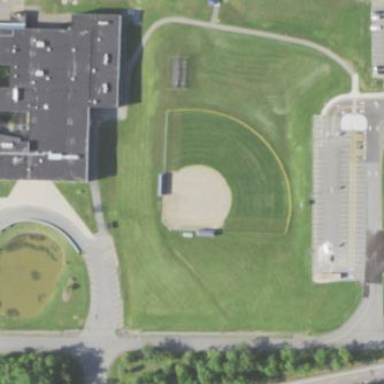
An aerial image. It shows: Baseball pitch for leisure land.